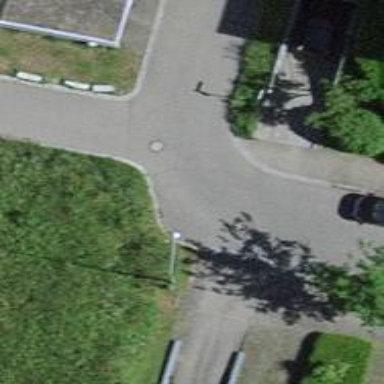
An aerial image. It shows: Service road with paved surface.